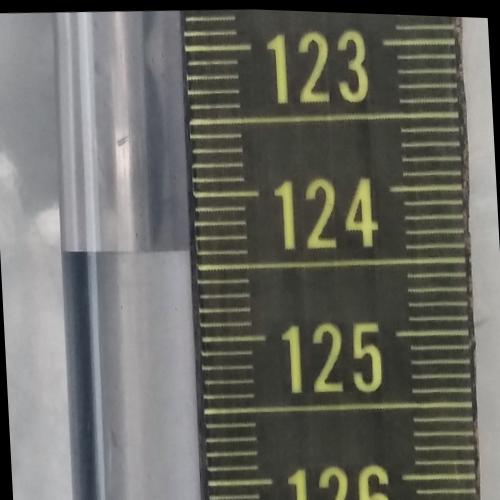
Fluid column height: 124.4 cm